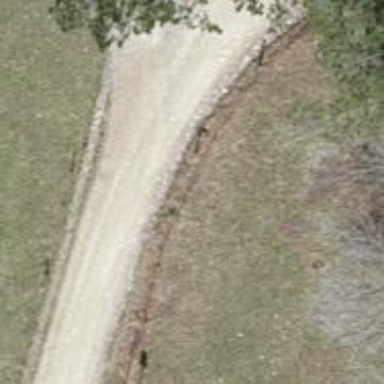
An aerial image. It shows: Pebblestone track with grade2 tracktype.